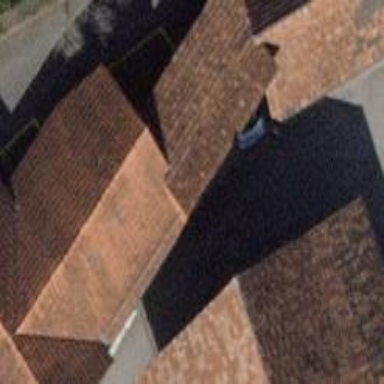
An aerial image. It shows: View of roof of building.